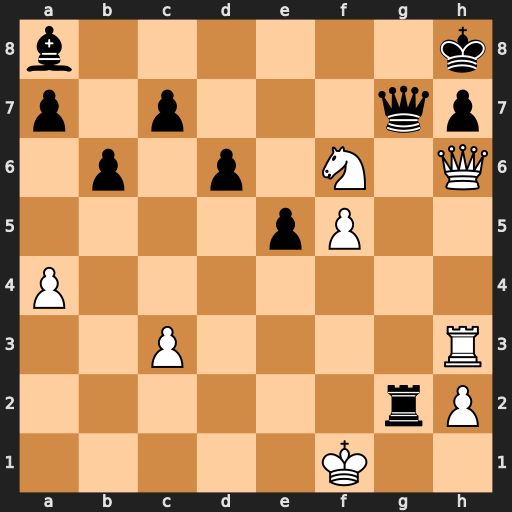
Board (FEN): b6k/p1p3qp/1p1p1N1Q/4pP2/P7/2P4R/6rP/5K2
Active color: w
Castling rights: -
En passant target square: -
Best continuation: Qxh7+ Qxh7 Rxh7#